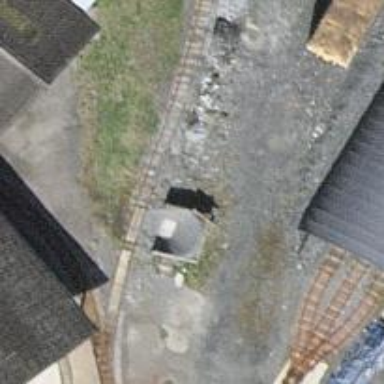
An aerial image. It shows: Narrow-gauge railway with one track passing through service yard.